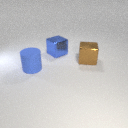
large blue rubber cylinder to the left of large brown metal cube